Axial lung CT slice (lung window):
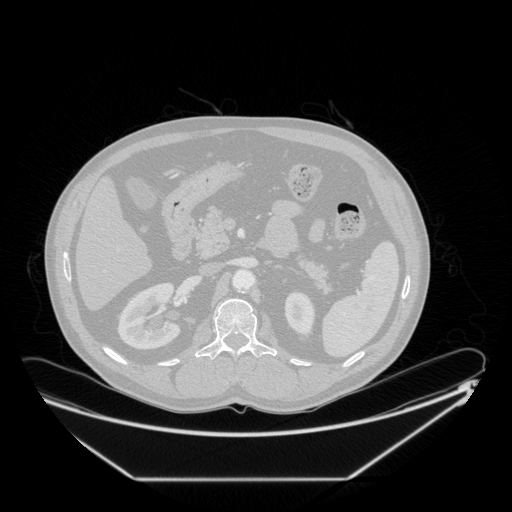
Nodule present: no